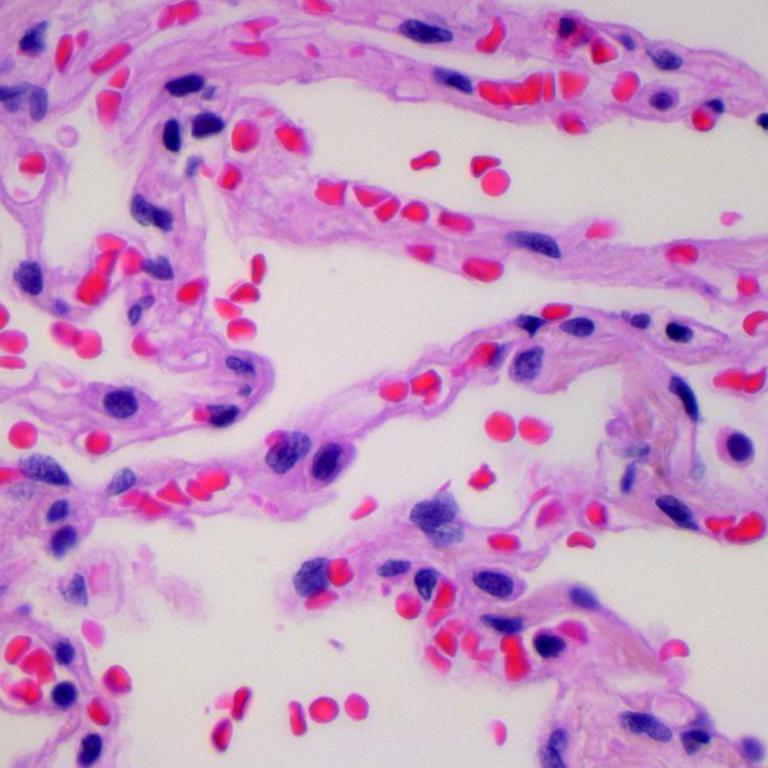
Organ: lung
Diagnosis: benign